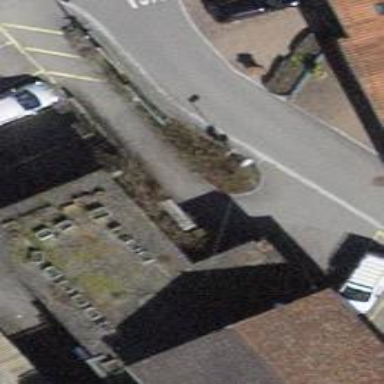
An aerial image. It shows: Post box is visible.